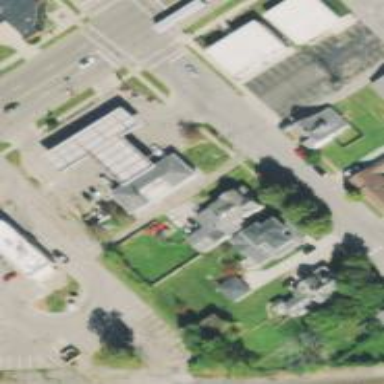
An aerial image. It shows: Convenience shop.